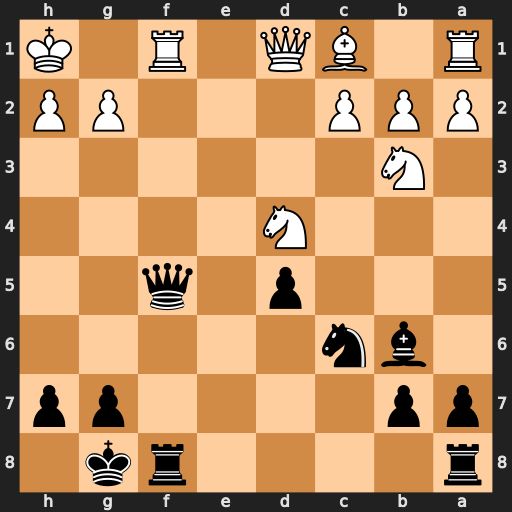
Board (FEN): r4rk1/pp4pp/1bn5/3p1q2/3N4/1N6/PPP3PP/R1BQ1R1K
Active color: b
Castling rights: -
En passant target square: -
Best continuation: Qxf1+ Qxf1 Rxf1#